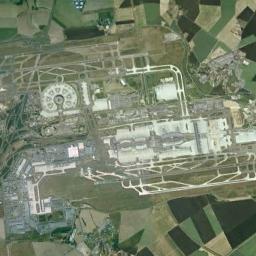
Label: airport